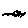
Label: zigzag